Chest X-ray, PA view. Patient: 42 years old, sex F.
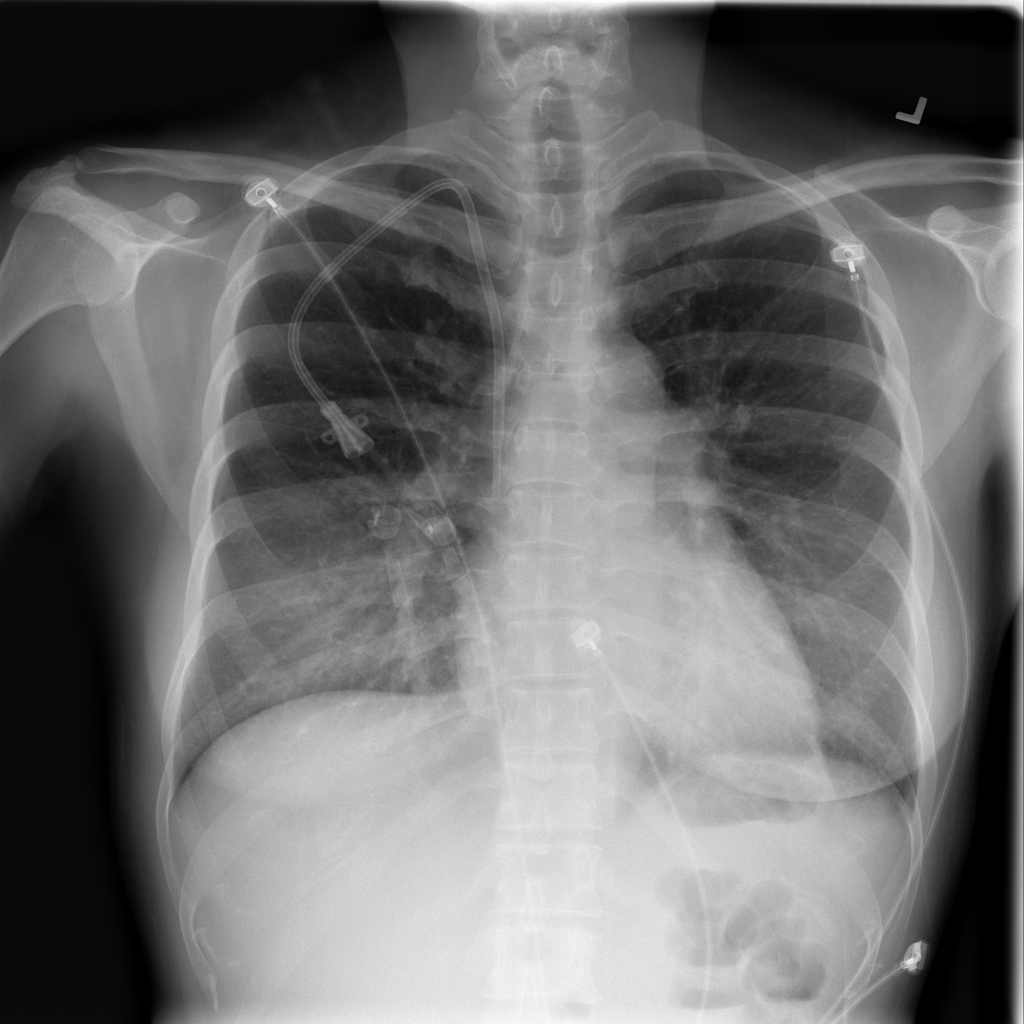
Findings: No Finding